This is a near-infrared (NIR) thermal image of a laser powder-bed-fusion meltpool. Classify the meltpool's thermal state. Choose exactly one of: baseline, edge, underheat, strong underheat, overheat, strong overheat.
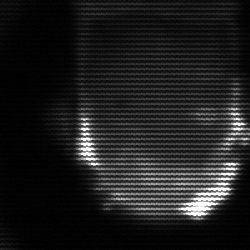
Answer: baseline